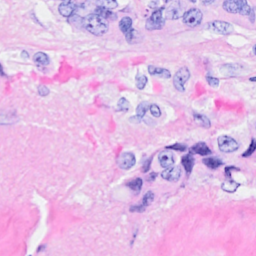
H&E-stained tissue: Breast